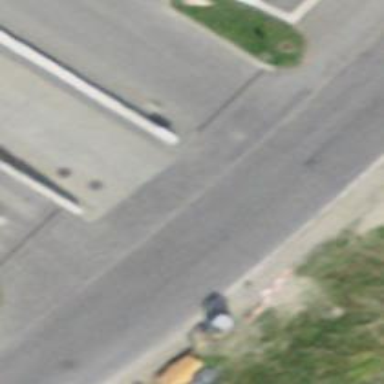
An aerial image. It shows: Tertiary road with asphalt surface and sidewalk on the left side.